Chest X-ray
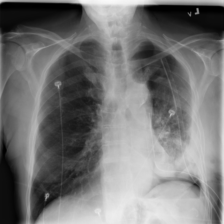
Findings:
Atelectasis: negative
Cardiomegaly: negative
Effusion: negative
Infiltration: negative
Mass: negative
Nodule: negative
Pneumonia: negative
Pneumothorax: positive
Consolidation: negative
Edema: negative
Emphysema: negative
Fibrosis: negative
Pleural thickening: negative
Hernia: negative